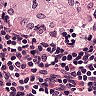
Metastatic tissue present: no